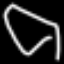
Label: pants